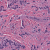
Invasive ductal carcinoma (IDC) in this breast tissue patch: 1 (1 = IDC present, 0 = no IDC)